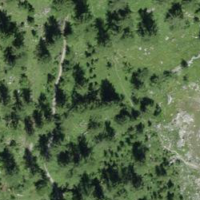
EUNIS habitat code: 23
Species observed at this site:
Trifolium pratense
Euphorbia cyparissias
Colchicum autumnale